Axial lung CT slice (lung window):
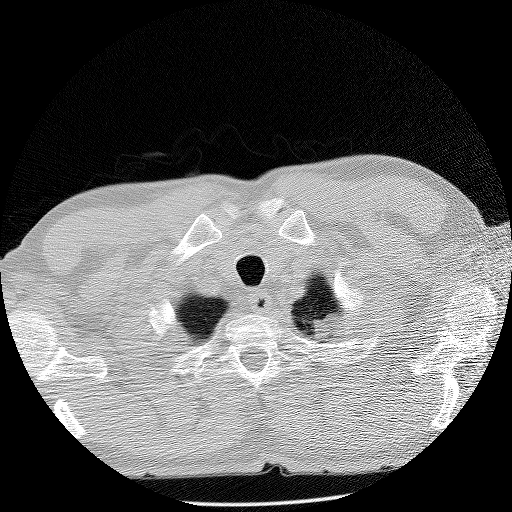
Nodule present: no